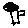
Label: tree